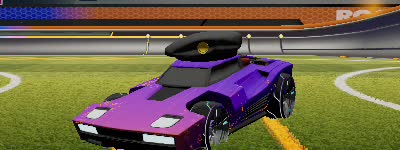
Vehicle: breakout